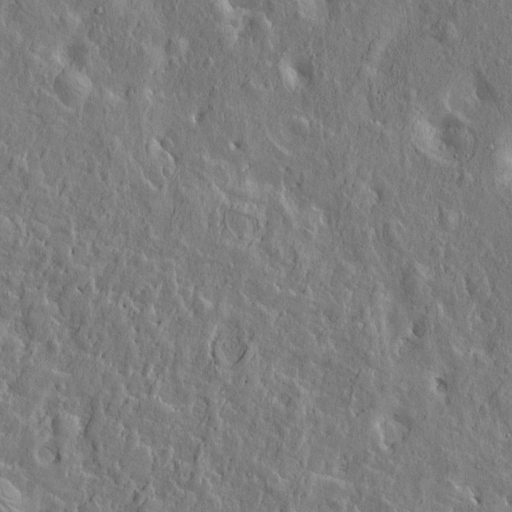
Classes present: Background, Cone